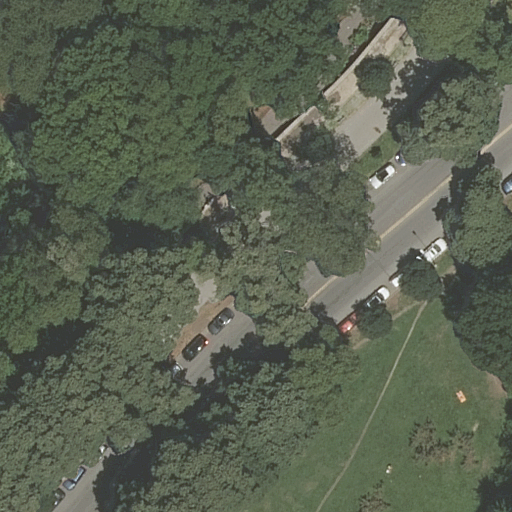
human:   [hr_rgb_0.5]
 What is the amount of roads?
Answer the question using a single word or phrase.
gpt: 3

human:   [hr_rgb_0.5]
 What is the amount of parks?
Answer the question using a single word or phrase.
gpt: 1

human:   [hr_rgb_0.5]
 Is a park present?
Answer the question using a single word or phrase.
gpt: yes

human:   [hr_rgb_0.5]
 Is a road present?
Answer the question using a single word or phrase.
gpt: yes

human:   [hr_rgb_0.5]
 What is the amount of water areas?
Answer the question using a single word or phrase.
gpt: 0

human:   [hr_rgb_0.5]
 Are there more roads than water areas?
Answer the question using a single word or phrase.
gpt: yes

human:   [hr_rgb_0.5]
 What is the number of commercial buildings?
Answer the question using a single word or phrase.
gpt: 0

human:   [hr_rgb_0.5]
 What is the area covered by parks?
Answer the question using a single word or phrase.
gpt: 10636m2

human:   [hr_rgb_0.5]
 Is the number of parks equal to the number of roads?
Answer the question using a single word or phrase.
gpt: no

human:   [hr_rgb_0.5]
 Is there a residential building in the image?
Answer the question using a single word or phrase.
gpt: no

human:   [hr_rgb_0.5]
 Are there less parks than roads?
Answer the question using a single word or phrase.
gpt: yes

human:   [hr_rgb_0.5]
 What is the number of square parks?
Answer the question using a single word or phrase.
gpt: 0

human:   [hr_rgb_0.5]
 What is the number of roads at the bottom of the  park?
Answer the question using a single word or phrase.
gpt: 3

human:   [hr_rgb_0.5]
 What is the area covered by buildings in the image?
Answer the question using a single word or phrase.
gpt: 0m2

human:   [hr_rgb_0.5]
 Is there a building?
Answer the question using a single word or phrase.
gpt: no

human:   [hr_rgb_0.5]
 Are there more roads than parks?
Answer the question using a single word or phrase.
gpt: yes

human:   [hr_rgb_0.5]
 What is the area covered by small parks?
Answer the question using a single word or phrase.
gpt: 0m2

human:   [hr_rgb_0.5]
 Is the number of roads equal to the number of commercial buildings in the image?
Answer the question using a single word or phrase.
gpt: no

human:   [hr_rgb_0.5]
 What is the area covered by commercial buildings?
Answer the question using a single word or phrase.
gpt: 0m2

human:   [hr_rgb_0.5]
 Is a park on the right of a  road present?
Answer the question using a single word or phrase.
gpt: no

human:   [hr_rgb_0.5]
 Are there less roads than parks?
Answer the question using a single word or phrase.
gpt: no

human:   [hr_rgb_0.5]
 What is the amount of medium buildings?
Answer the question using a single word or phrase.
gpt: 0

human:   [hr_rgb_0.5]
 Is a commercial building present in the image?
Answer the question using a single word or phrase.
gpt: no

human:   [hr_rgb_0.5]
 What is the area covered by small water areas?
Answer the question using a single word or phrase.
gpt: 0m2

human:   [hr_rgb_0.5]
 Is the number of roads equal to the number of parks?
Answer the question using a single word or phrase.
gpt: no

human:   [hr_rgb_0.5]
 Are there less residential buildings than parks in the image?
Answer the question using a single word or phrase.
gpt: yes

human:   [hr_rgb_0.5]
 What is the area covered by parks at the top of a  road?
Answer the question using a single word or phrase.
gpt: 10636m2

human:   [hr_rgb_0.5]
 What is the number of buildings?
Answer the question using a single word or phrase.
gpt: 0

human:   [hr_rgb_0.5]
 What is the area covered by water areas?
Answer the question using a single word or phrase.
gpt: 0m2

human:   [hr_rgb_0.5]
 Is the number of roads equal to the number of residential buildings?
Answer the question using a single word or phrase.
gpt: no

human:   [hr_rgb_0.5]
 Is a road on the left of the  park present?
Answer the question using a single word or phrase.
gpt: yes

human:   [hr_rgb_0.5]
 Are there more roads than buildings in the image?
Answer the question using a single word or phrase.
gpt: yes

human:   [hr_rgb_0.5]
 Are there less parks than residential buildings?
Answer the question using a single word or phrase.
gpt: no

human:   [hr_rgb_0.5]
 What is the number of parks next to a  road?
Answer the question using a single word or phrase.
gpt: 1

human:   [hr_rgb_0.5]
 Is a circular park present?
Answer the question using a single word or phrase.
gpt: no

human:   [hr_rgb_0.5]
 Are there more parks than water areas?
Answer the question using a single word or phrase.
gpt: yes

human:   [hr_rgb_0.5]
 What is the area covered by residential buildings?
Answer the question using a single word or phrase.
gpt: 0m2

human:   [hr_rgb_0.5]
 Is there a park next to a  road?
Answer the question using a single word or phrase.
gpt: yes

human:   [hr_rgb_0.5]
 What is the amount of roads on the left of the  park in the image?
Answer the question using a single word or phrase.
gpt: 1

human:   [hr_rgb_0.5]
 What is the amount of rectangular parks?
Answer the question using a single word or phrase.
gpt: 1

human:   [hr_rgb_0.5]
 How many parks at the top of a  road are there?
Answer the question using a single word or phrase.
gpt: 1

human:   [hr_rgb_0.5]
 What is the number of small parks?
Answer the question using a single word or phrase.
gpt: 0

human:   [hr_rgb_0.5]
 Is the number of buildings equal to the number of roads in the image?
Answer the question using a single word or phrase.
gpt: no

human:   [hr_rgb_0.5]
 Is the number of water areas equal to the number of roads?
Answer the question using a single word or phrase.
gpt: no

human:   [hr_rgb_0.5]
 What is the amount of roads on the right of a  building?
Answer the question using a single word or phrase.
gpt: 0

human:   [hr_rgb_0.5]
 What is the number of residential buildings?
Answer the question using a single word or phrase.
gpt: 0

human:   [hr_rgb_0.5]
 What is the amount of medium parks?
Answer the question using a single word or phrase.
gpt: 0

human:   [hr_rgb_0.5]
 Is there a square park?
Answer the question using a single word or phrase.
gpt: no

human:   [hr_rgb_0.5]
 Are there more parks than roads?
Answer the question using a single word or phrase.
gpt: no

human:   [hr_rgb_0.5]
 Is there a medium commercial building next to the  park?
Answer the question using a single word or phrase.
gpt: no

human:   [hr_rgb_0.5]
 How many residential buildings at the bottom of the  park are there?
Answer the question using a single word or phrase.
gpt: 0

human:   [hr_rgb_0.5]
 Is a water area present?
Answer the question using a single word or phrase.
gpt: no

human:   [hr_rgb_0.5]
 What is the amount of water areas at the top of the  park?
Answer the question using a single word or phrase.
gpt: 0

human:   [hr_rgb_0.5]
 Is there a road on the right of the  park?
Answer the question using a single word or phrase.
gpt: no

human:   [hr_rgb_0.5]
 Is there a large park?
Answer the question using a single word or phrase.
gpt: yes

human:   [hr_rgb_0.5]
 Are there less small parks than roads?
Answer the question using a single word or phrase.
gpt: yes

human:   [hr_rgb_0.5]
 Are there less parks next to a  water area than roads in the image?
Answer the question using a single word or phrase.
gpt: yes

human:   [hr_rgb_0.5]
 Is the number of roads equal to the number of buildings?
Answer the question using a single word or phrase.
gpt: no

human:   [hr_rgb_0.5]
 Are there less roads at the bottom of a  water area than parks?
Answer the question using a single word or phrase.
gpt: yes

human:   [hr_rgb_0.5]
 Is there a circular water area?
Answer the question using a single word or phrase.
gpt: no

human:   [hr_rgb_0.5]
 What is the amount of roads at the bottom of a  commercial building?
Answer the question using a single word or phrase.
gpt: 0

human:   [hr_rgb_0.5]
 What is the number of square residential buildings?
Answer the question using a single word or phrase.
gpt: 0

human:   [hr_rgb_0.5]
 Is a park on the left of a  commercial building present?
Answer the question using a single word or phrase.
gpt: no

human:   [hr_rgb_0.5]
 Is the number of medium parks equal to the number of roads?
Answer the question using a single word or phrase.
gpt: no